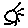
Label: sun